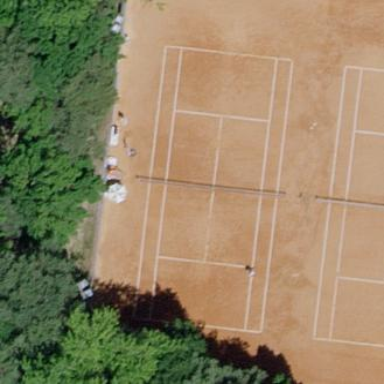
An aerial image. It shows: Clay tennis court on pitch.